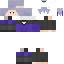
A male human skin with dark skin, wearing brown bald dressed in a blue tshirt and black pants, featuring a closed mouth.